高一 · 代数
已知函数 $y=\left|a^{x}-3\right|(a>0$ 且 $a \neq 1)$ 与 $y=2 a$ 的图象有两个交点, 则实数 $a$ 的取值范围是 \$ \qquad \$
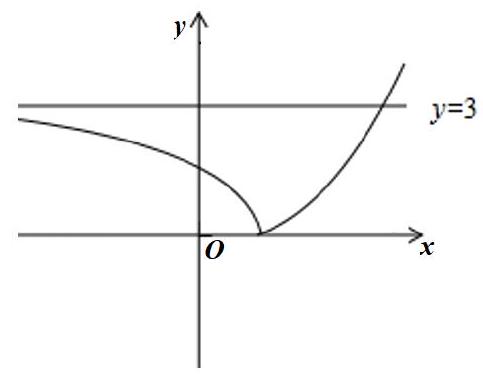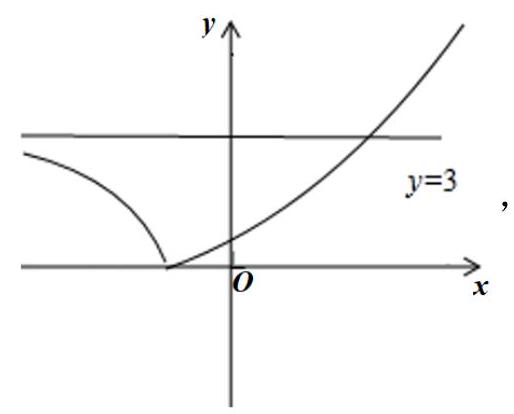
答案: $(0,1) \cup\left(1, \frac{3}{2}\right)$
解析:

根据题意, 分 2 种情况讨论:

(1) $a>1$ 时, 函数 $y=\left|a^{x}-3\right|$ 的草图如图:

若 $y=\left|a^{x}-3\right|(a\rangle 0$ 且 $\left.a \neq 1\right)$ 与 $y=2 a$ 的图象有两个交点,

必有 $0<2 a<3$, 即 $0<a<\frac{3}{2}$,

又由 $a>1$, 故 $1<a<\frac{3}{2}$;

(2) $0<a<1$ 时, 函数 $y=\left|a^{x}-3\right|$ 的草图如图:

若 $y=\left|a^{x}-3\right|(a) 0$ 且 $\left.a \neq 1\right)$ 与 $y=2 a$ 的图象有两个交点,必有 $0<2 a<3$, 分析可得 $0<a<1$,

综合可得: $a$ 的取值范围为 $(0,1) \cup\left(1, \frac{3}{2}\right)$.

故答案为: $(0,1) \cup\left(1, \frac{3}{2}\right)$